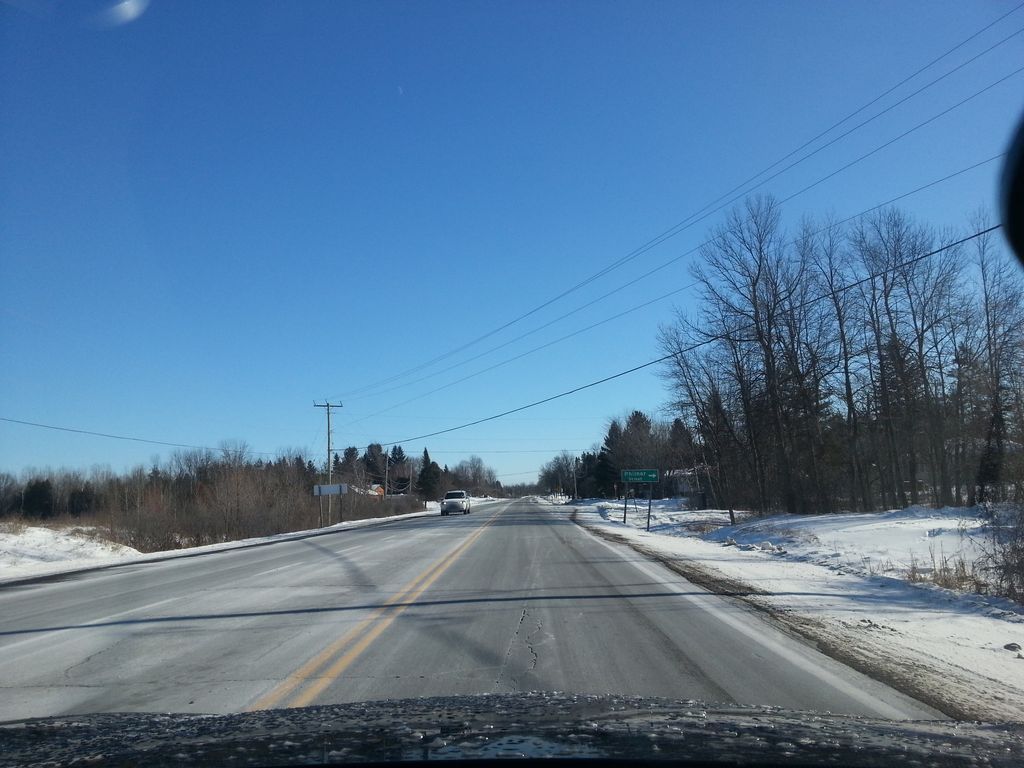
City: ottawa-gatineau